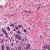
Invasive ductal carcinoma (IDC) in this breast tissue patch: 0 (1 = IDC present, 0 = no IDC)